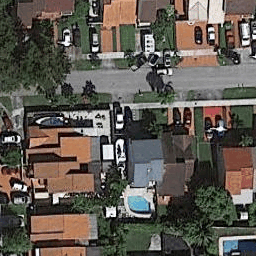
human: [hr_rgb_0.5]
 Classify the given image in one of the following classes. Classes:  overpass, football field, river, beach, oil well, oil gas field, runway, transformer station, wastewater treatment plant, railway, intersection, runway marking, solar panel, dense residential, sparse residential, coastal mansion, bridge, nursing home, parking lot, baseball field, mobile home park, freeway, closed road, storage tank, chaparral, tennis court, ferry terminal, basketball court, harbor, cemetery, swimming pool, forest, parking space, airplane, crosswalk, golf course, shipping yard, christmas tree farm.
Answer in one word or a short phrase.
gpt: dense residential